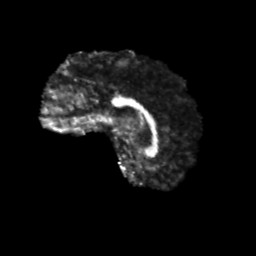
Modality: FA
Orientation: sagittal
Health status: healthy
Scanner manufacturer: philips
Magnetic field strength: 3 T
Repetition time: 9.75 s
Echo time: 0.092 s